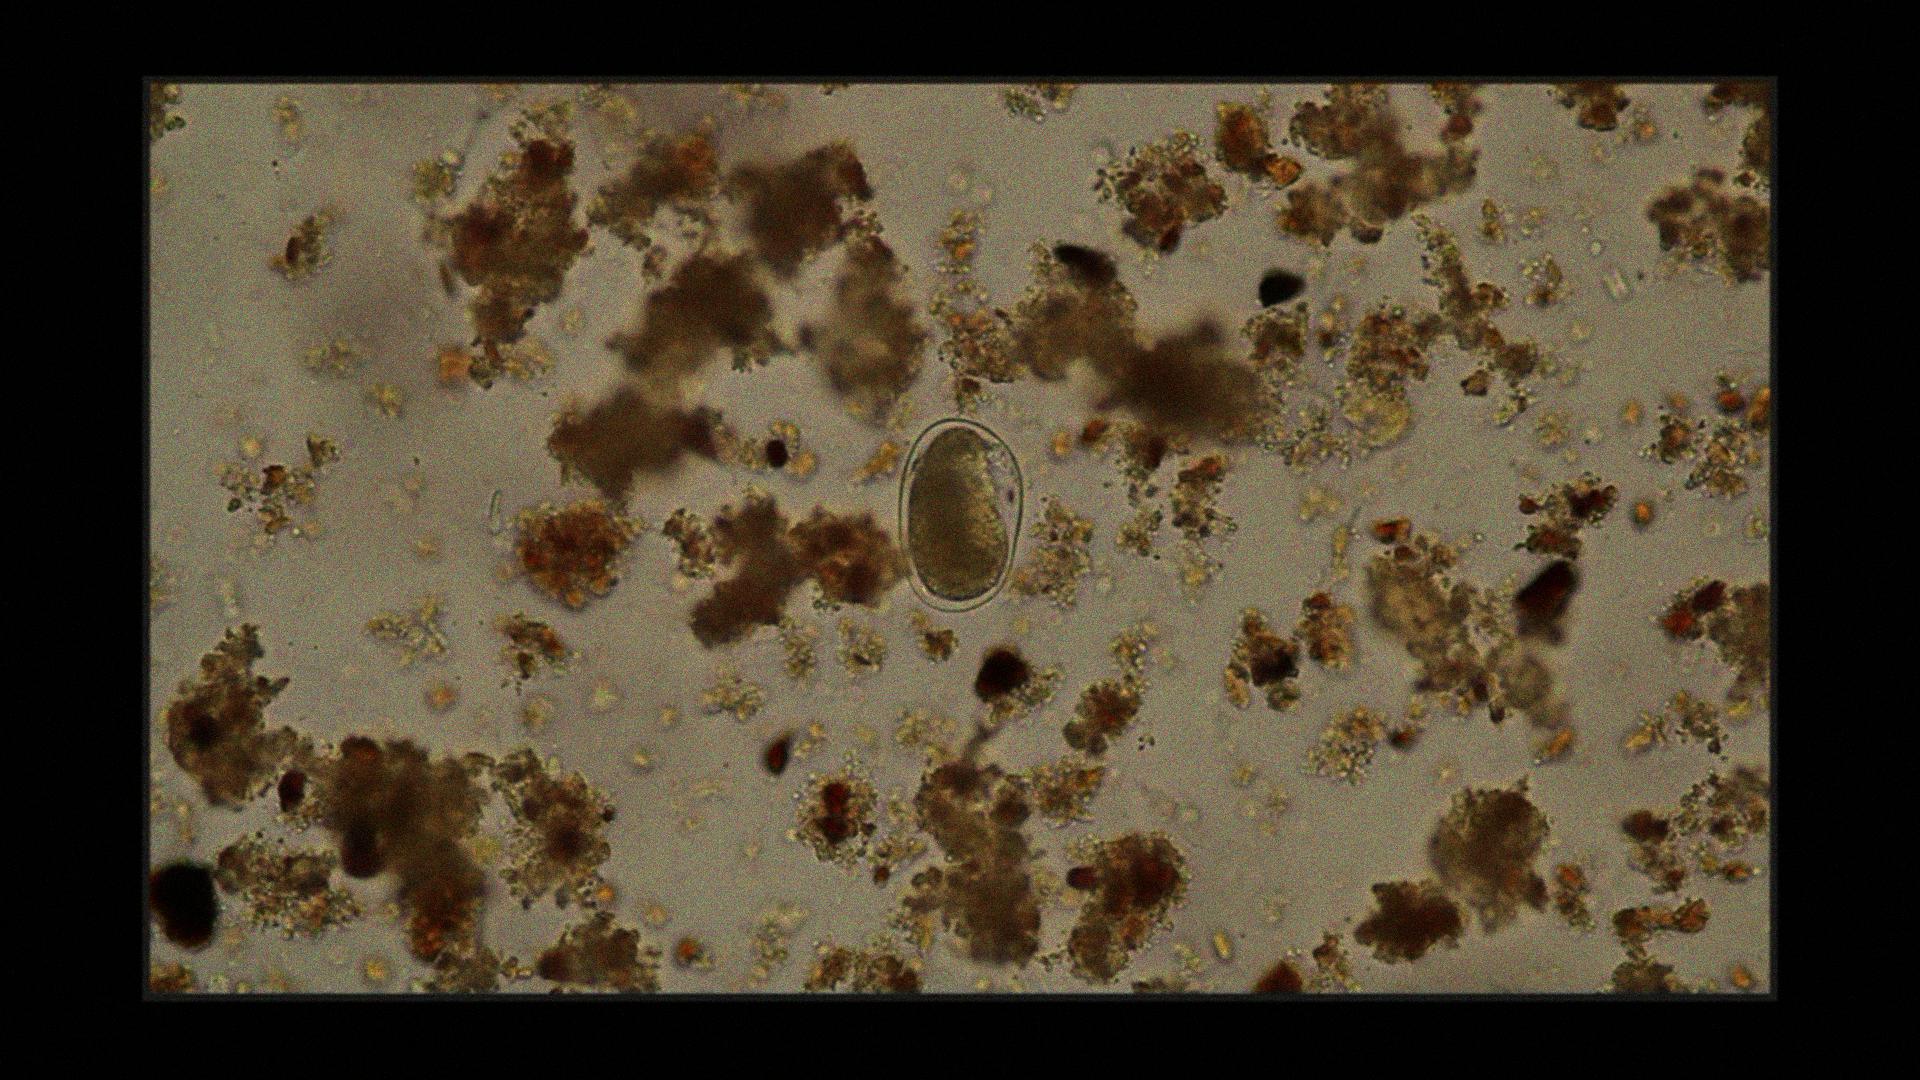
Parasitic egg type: Hookworm egg